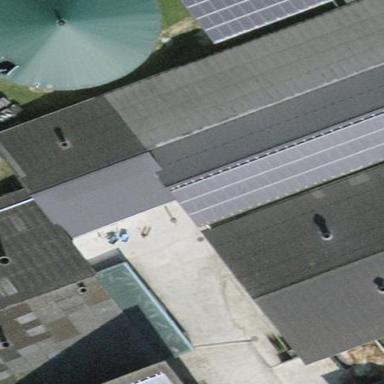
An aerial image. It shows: View of roof of building.